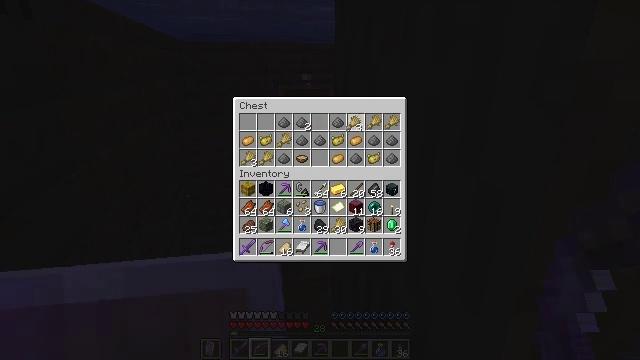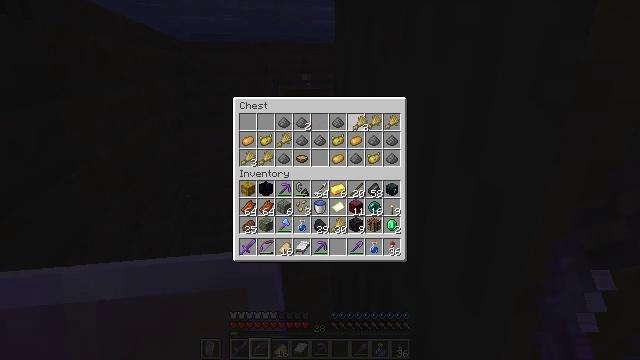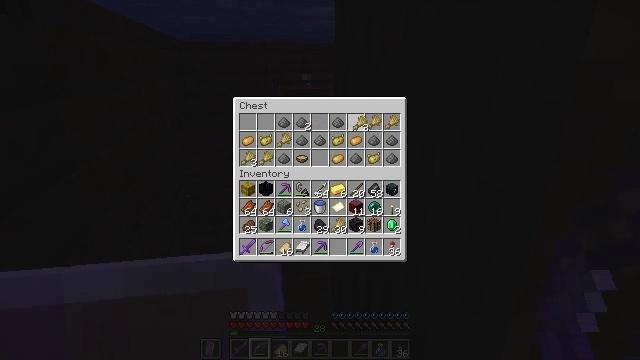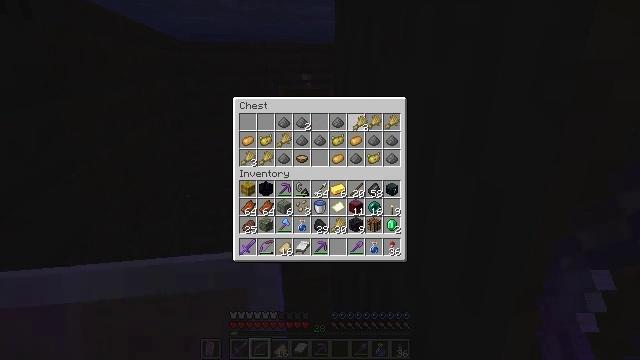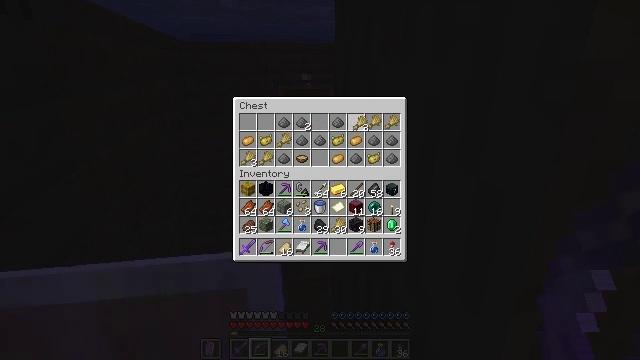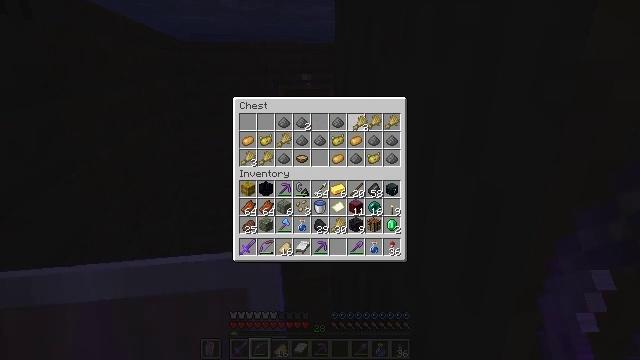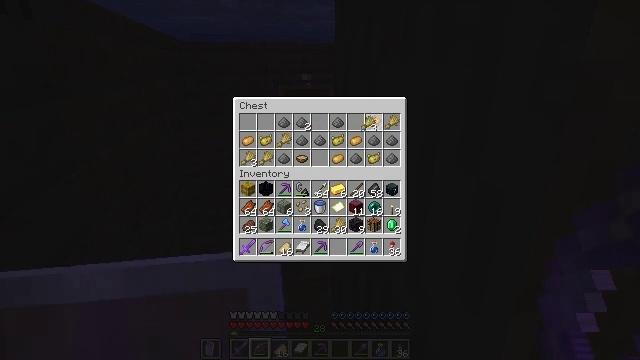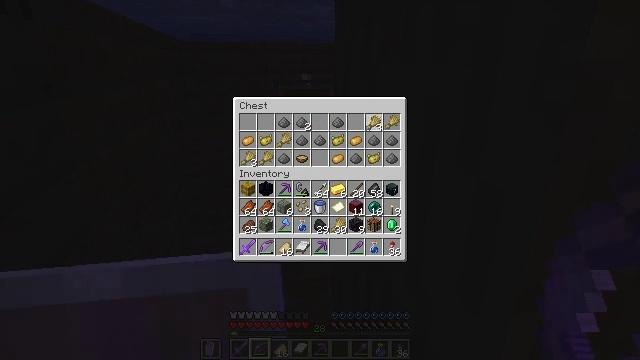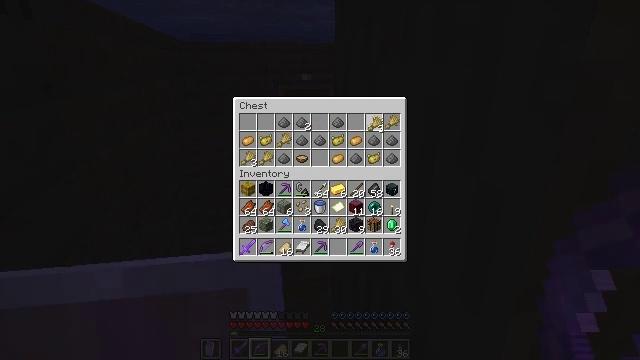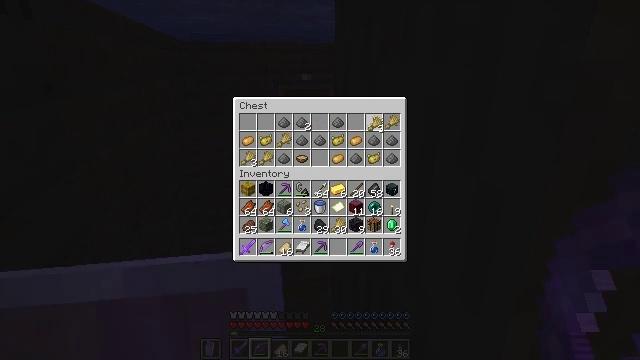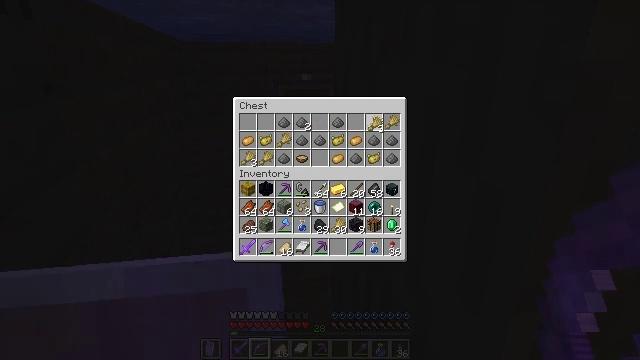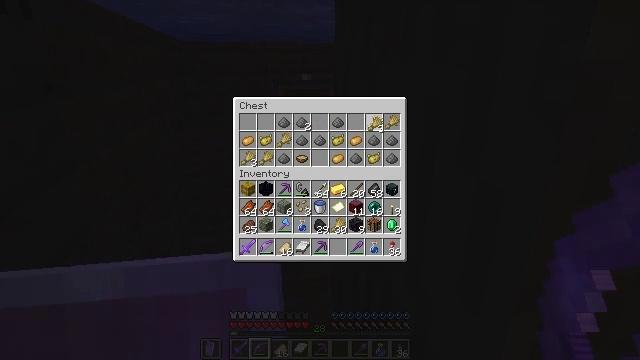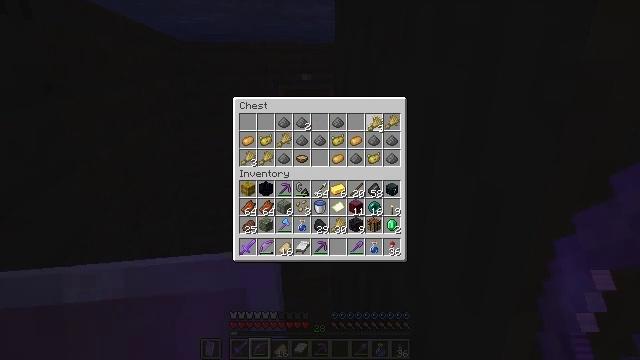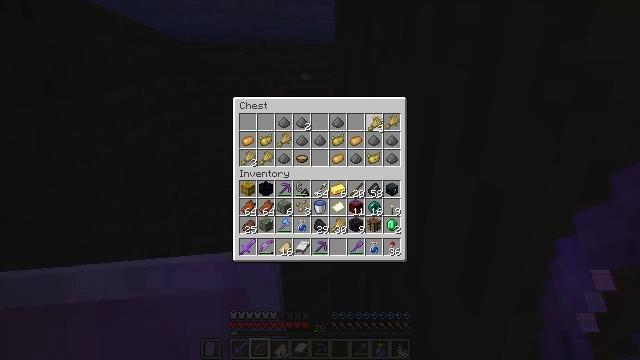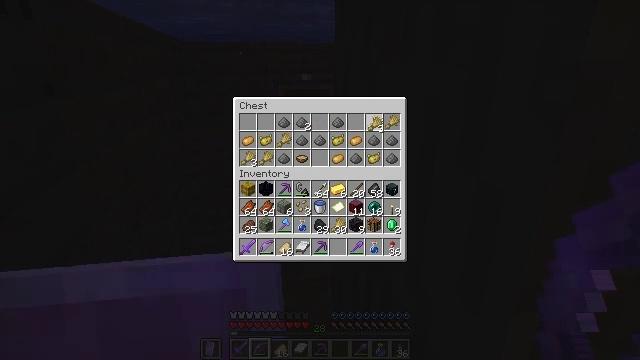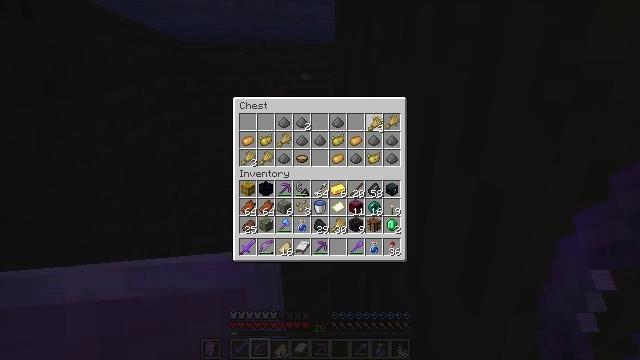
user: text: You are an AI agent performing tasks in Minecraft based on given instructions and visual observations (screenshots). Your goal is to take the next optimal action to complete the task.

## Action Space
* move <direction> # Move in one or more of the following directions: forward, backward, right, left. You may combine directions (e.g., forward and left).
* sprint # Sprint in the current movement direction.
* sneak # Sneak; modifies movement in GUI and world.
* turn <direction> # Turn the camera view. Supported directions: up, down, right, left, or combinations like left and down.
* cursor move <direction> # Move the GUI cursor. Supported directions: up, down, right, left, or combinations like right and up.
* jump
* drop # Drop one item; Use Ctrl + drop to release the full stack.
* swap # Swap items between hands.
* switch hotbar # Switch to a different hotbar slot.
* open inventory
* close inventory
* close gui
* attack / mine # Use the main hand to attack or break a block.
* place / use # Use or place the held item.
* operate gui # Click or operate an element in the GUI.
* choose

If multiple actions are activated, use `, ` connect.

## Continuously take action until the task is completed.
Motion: motion action
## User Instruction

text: Break oak leaves from the trees.
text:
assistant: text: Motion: turn right
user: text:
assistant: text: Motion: no_op
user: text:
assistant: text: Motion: no_op
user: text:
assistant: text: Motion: no_op
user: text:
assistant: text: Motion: sneak
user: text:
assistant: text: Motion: sneak, turn right
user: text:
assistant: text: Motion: sneak
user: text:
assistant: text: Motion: sneak
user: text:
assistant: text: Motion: sneak
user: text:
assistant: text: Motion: sneak
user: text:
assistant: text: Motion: sneak
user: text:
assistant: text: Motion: sneak
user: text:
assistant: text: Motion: sneak, attack / mine
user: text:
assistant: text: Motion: sneak, attack / mine
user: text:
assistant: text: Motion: sneak, attack / mine
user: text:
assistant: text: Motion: sneak
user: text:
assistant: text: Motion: sneak, attack / mine
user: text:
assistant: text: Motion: sneak, attack / mine
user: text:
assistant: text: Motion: sneak
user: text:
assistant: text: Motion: sneak
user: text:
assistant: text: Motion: sneak
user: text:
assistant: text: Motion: sneak
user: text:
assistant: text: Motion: sneak
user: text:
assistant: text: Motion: sneak
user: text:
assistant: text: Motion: sneak
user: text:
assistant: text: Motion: sneak
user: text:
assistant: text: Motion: sneak
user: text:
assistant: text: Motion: no_op
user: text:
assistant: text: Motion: no_op
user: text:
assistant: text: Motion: no_op